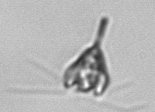
Label: Pyramimonas_longicauda